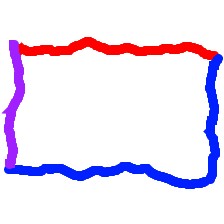
Shape: rectangle